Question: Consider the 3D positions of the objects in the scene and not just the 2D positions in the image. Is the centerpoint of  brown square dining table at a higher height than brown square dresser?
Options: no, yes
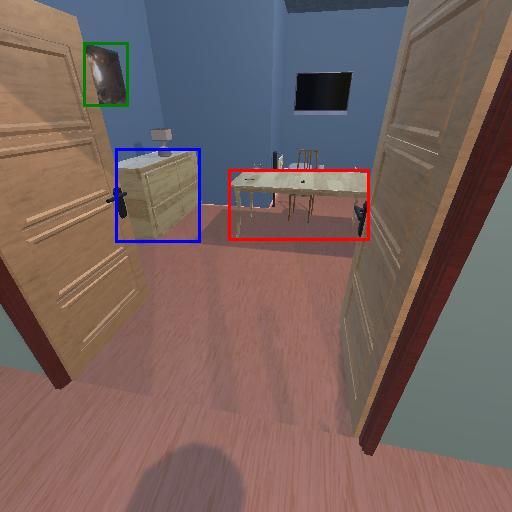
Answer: no